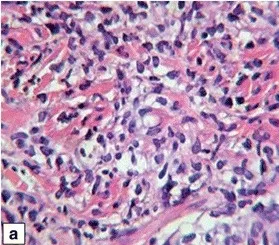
Abdominal skin biopsy with haematoxylin-eosin-stained. Perivascular and interstitial infiltrate composed mainly of neutrophils on upper and middle dermis with original magnification x 20 (a).
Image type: pathology (h&e)